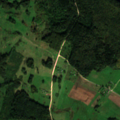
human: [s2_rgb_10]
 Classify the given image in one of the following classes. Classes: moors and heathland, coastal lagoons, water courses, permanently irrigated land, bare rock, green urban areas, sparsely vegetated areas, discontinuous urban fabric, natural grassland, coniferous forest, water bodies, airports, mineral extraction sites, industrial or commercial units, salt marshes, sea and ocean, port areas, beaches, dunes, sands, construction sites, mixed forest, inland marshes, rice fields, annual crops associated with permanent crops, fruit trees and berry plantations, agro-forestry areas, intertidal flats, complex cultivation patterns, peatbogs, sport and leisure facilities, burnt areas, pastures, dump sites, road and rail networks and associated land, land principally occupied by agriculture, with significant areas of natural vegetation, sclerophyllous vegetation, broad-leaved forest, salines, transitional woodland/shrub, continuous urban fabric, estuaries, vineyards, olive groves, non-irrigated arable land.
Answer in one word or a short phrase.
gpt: pastures, complex cultivation patterns, land principally occupied by agriculture, with significant areas of natural vegetation, mixed forest, transitional woodland/shrub, water bodies